【题型】选择题　【知识点】解析几何　【难度】easy
已知点 $A(-1,1)$、$B(1,2)$、$C(0,-1)$，过点 $C$ 的直线 $l$ 与线段 $AB$ 有公共点，则直线 $l$ 的斜率 $k$ 的取值范围是（ ）\\
\\
\noindent A. $(-2, 3)$ \quad B. $(-2, 0)\cup(0, 3)$ \quad C. $(-\infty, -2]\cup[3, +\infty)$ \quad D. $(-\infty, -2]\cup(3, +\infty)$
【解答】
\noindent 【答案】C\\
\noindent 【分析】结合图象分析过点$C$与线段$AB$有公共点的情况，求出过线段端点的斜率，从而得出斜率的取值范围.\\
\noindent 【详解】如下图所示，\\

\noindent 若过点$C$的直线$l$与线段$AB$有公共点，则直线$l$的斜率$k \leq k_{AC}$或$k \geq k_{BC}$，\\
\noindent $\because k_{AC} = \dfrac{-1-1}{0-(-1)} = -2$，$k_{BC} = \dfrac{-1-2}{0-1} = 3$，\\
\noindent $\therefore$ 直线$l$的斜率$k \leq -2$或$k \geq 3$，\\
\noindent $\therefore$ 直线$l$斜率$k$的取值范围是$(-\infty, -2] \cup[3,+\infty)$，故C正确.
故选：C
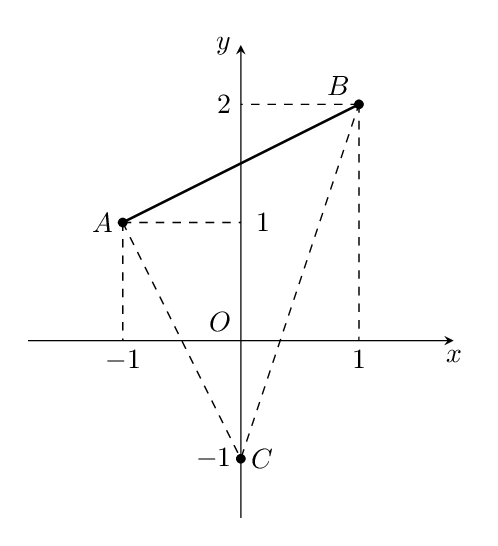